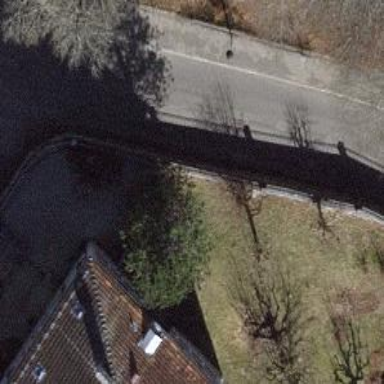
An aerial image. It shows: Wall is shown in the image.